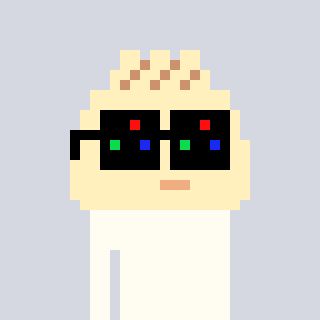
a pixel art character with square black sunglasses, a porkbao-shaped head and a teal-colored body on a cool background